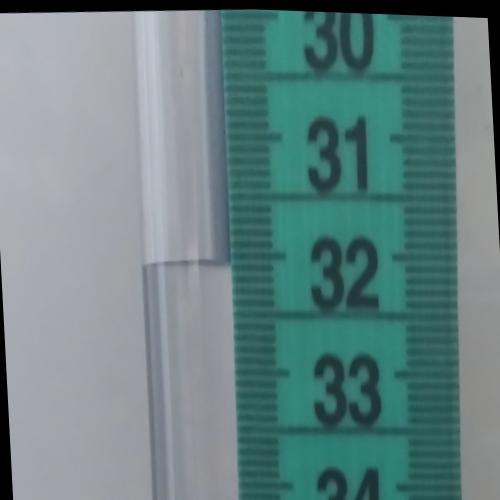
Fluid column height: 32.1 cm